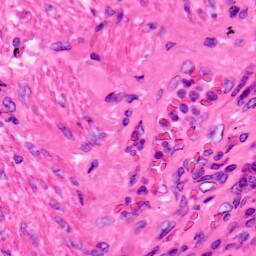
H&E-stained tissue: Lung